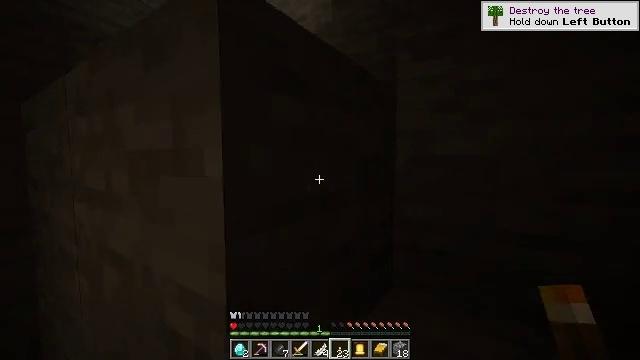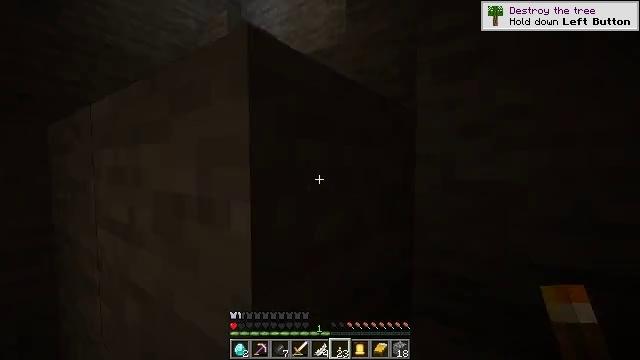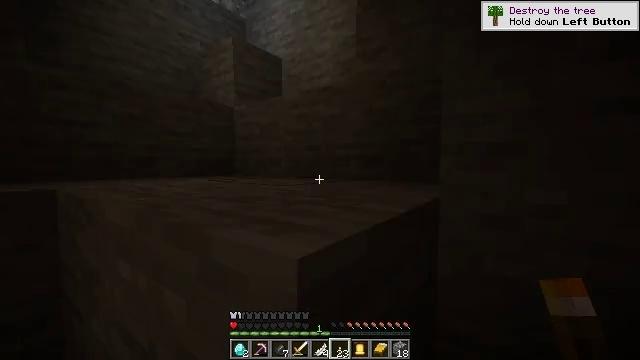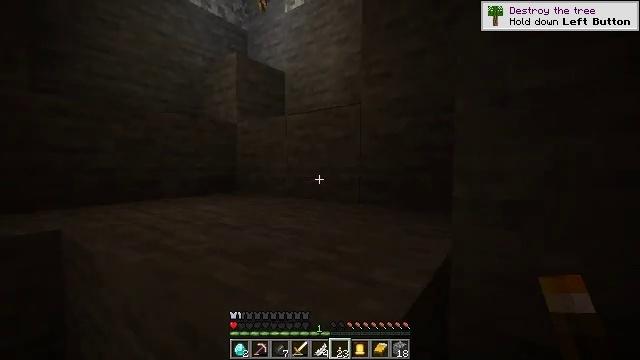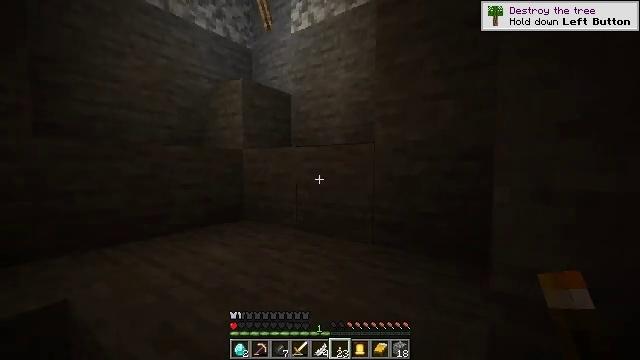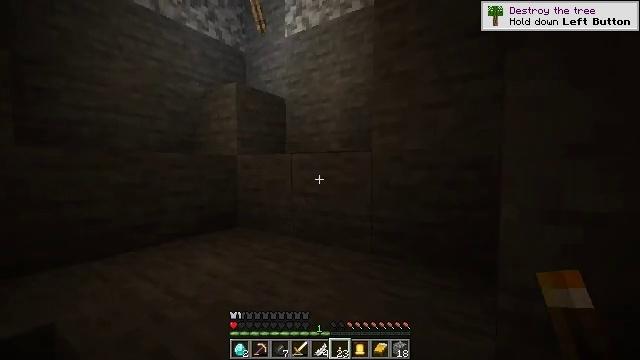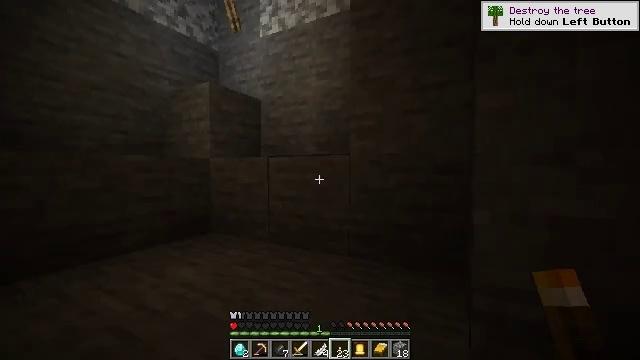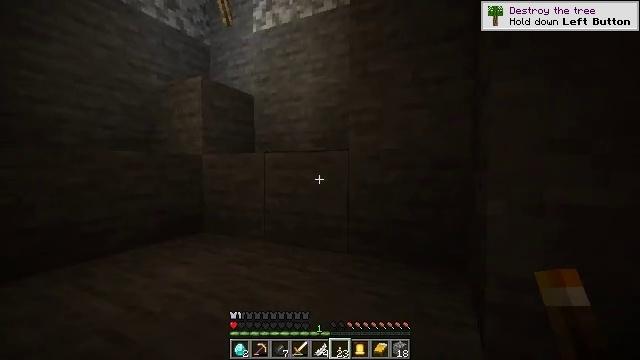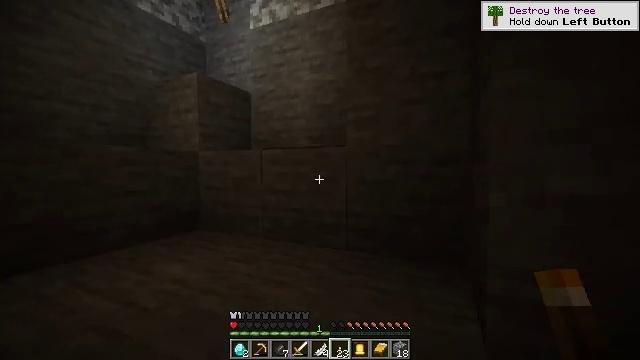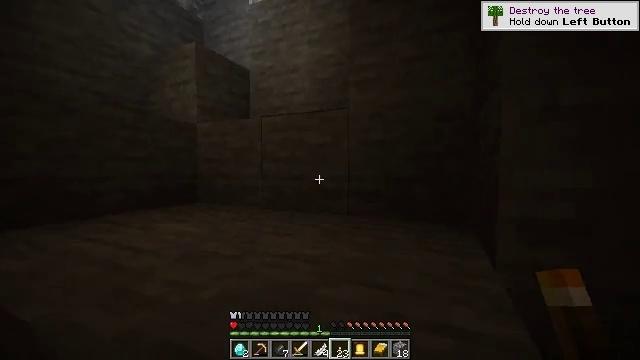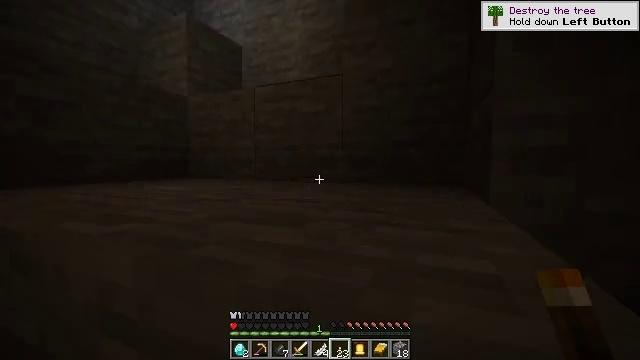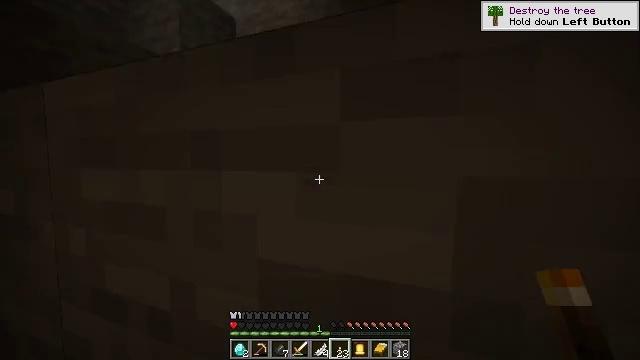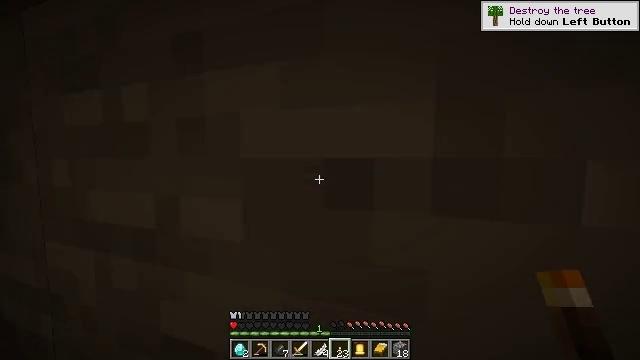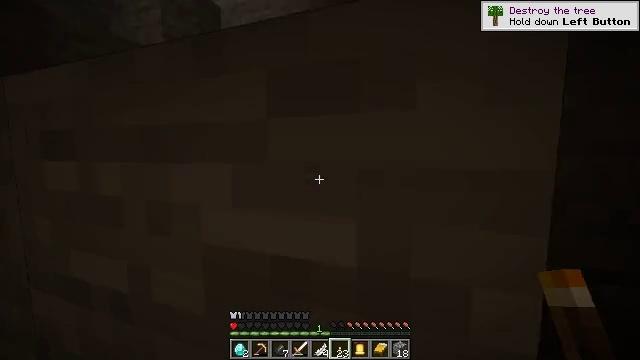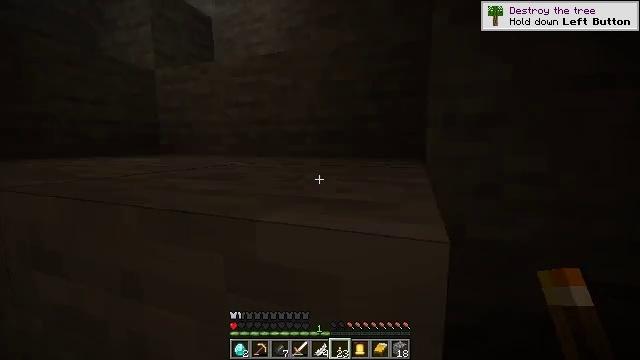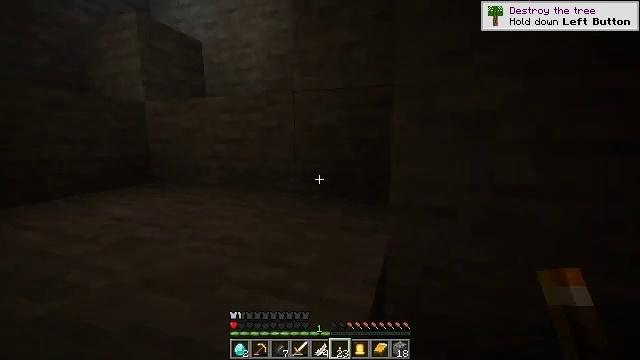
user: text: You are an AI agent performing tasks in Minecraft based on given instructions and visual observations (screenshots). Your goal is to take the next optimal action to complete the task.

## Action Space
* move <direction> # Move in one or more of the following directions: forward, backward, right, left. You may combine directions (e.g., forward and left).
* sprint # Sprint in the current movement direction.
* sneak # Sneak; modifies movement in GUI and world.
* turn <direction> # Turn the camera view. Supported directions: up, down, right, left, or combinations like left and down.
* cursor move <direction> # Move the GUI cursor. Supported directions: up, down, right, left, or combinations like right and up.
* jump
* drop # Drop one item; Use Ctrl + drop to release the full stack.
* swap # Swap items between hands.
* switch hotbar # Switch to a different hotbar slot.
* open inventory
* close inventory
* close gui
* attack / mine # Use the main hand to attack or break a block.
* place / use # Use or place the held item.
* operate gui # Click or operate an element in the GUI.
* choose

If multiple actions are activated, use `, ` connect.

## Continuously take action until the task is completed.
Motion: motion action
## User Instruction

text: Digging the diorite for building material.
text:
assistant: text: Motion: move forward, turn left, jump
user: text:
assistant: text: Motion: move forward, jump
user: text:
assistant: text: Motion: move forward, jump
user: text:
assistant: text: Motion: move forward, jump
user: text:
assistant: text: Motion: move forward, turn right, jump
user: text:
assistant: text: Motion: move forward and move right, turn right, jump
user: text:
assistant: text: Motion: move forward and move right, turn right, jump
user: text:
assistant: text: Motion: move right, jump
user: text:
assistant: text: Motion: move right, jump
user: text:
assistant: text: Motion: move right, turn right, jump
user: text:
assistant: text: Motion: move right, jump
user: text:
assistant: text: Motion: move right, jump
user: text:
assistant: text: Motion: move right, turn down, jump
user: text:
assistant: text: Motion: move right, turn down, jump
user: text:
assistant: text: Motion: move right, turn down, jump
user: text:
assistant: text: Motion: move right, turn down, jump
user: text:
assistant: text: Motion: move right, turn right and down, jump
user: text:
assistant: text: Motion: move right, turn right and down, jump
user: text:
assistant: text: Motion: move right, turn right and down, jump
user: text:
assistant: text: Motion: move right, turn right and down, jump
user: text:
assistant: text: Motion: move right, turn right and down, jump
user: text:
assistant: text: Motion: move right, jump
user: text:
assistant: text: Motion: move right, jump
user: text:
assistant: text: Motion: move right, jump
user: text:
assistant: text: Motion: move right, jump
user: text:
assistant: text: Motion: move forward and move right, turn left, jump
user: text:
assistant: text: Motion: move forward and move right, turn left
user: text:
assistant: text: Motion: move forward and move right, turn left and up
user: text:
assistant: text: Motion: move forward and move right, turn left and up
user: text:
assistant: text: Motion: move forward and move right, turn left